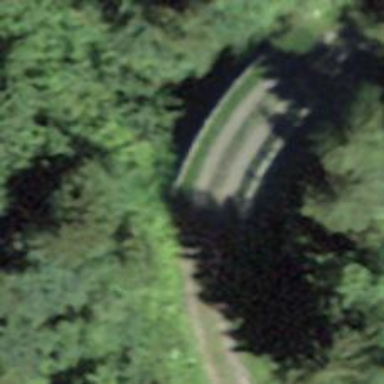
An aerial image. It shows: Paved track suitable for hiking. It is groomed for backcountry adventures with grade 3 track type.